Aerial crown-view tile of a tropical tree (Barro Colorado Island, Panama), acquired 20240716:
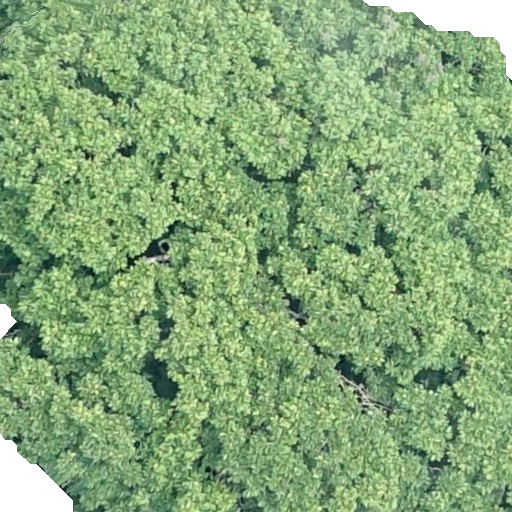
Species: Dipteryx oleifera
GBIF accepted scientific name: Dipteryx oleifera
Crown area: 542.552 m²